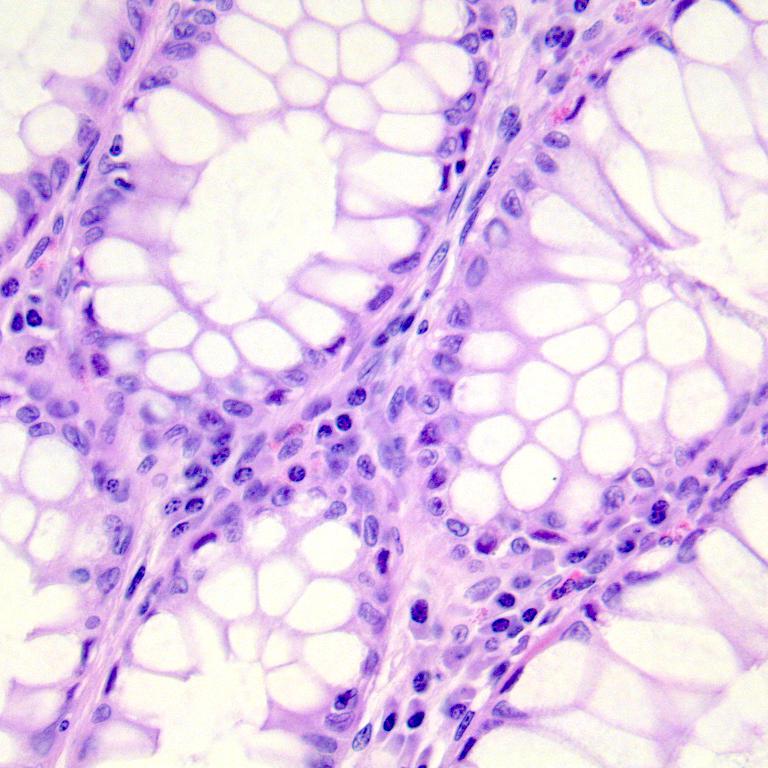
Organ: colon
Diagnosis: benign